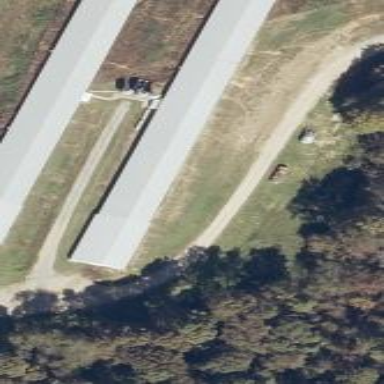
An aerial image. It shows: Farm auxiliary building.